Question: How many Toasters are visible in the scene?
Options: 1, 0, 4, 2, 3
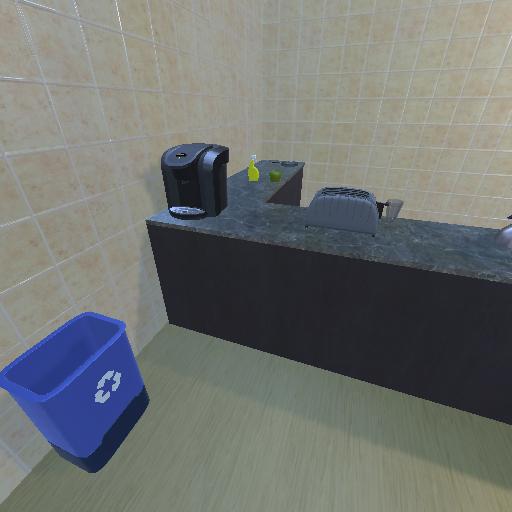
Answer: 1